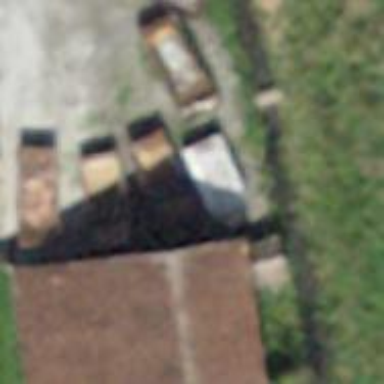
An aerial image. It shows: Barn.